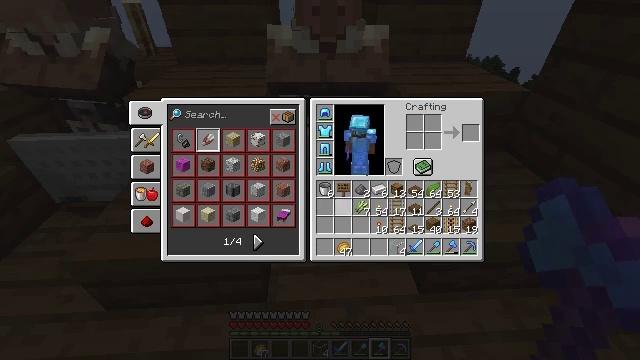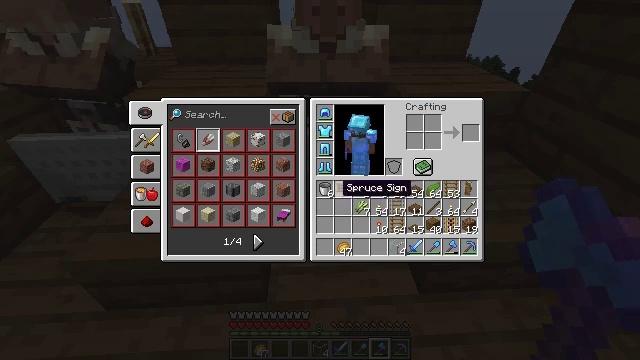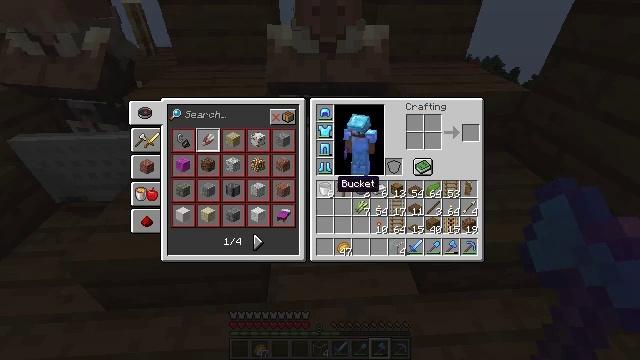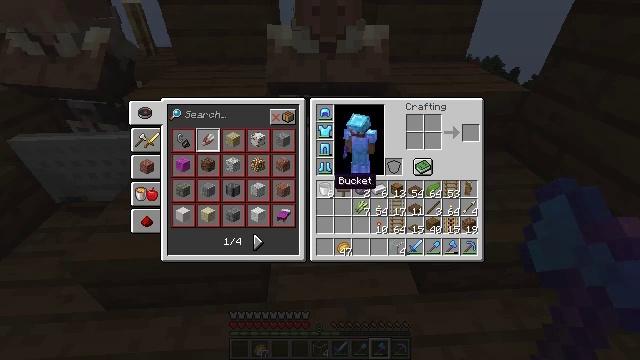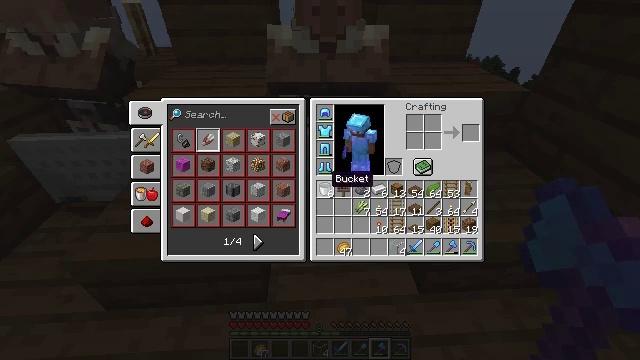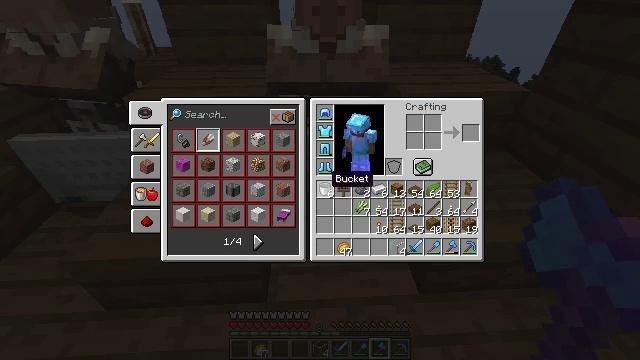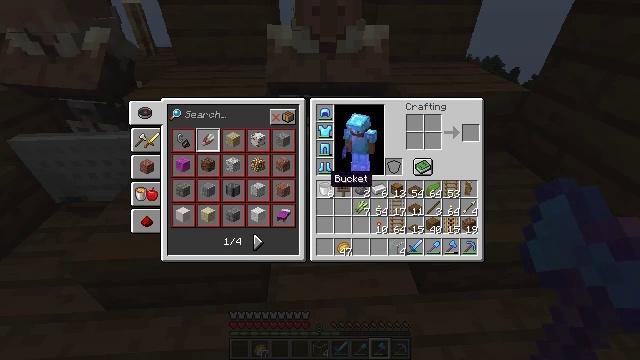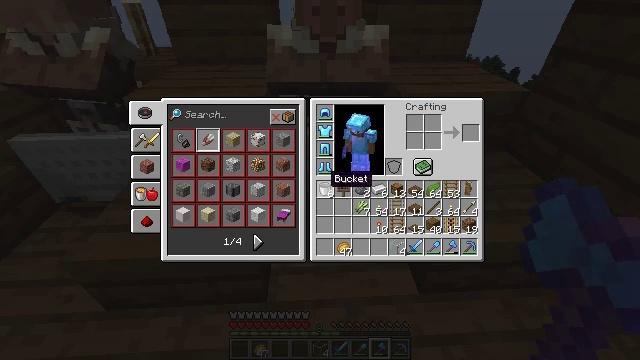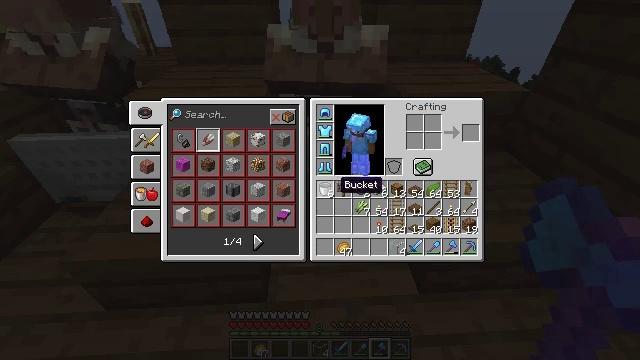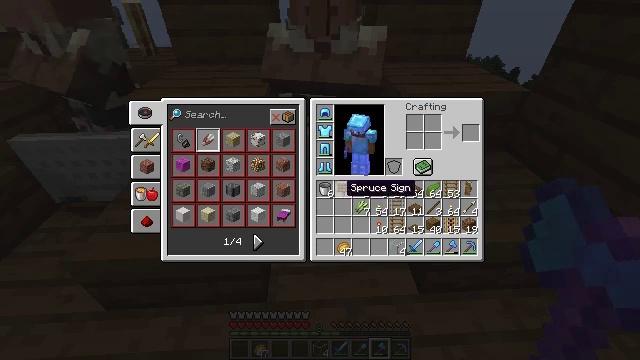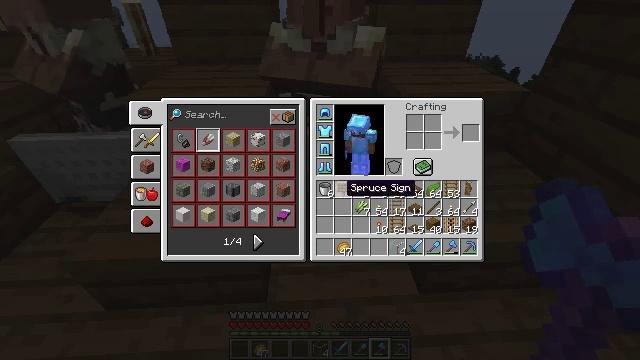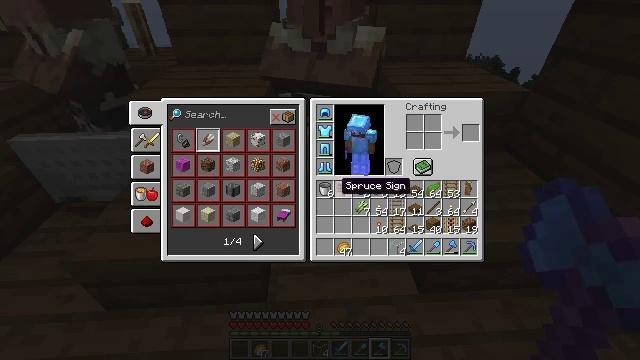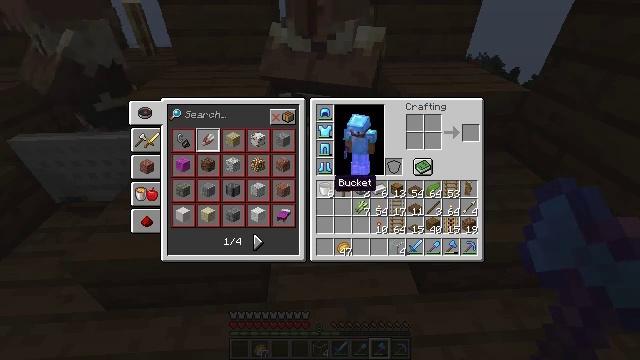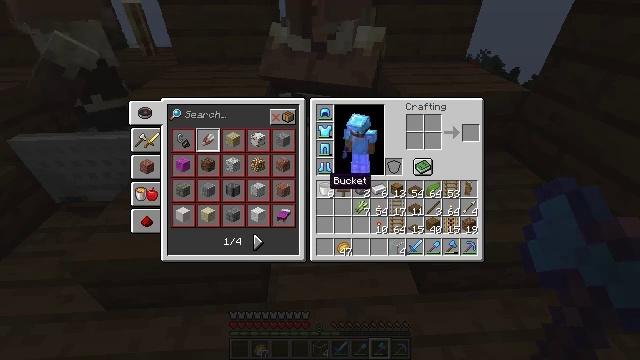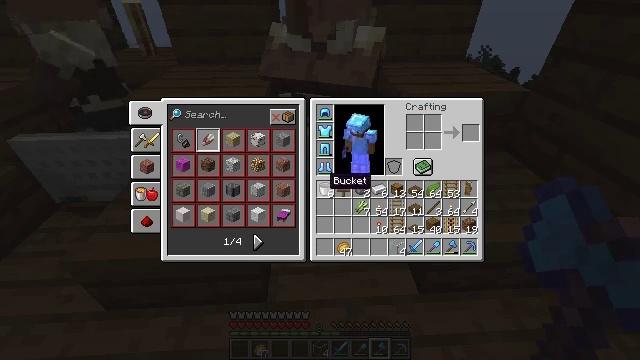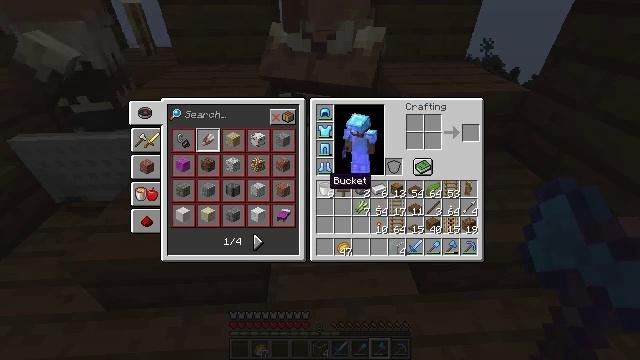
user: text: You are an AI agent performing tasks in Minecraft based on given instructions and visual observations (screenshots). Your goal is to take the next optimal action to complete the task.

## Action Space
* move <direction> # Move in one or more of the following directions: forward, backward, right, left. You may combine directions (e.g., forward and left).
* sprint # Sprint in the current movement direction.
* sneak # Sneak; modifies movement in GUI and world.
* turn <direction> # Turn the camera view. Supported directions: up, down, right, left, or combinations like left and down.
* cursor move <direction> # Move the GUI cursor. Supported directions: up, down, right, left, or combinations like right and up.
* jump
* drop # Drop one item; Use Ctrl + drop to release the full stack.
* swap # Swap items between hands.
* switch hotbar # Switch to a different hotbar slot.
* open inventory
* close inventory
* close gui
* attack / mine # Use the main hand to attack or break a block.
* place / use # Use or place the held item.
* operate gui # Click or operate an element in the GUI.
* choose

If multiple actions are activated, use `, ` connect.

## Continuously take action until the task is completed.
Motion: motion action
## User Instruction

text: Drop a spruce sign.
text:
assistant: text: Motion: cursor move left
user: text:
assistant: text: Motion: no_op
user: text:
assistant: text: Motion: no_op
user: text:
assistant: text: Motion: no_op
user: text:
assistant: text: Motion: no_op
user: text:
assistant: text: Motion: no_op
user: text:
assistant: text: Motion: no_op
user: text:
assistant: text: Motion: cursor move right
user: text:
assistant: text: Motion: no_op
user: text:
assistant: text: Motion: no_op
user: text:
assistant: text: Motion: no_op
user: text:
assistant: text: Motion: cursor move left
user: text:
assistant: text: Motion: no_op
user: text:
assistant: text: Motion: no_op
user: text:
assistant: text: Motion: no_op
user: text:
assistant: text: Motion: operate gui
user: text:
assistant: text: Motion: operate gui
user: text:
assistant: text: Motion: cursor move right and down
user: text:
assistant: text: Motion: cursor move right and down
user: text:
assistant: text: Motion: no_op
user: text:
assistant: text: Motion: no_op
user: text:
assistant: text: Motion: no_op
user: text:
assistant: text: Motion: no_op
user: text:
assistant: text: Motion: no_op
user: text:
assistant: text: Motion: operate gui
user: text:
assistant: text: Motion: operate gui
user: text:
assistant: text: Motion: operate gui
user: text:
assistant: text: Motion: no_op
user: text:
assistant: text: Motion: no_op
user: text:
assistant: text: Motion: cursor move down